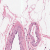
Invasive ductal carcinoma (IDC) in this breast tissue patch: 0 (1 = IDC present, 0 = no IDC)